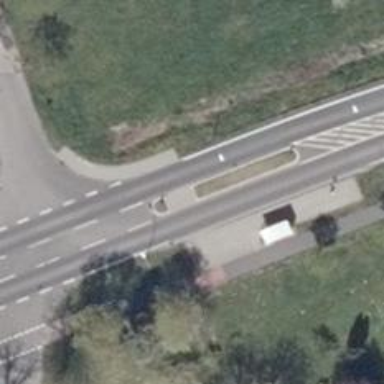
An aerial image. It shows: Traffic calming island.